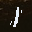
Label: 1